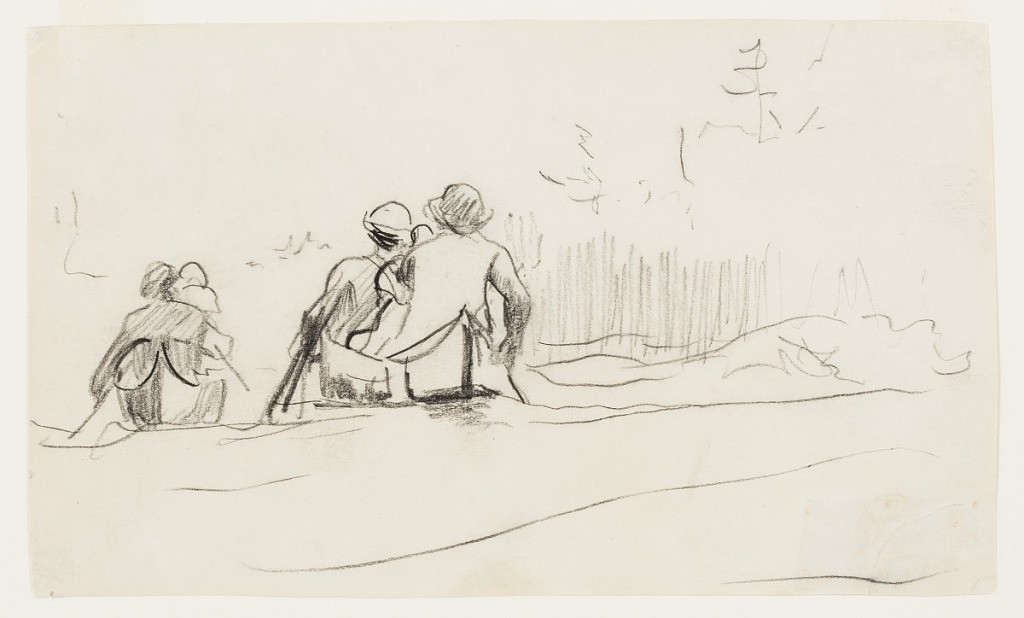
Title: Stern View of Two Canoes
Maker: Winslow Homer, American, 1836–1910
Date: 1897
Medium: Crayon on paper
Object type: Drawing
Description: Sketch of two canoes going down rapids with slight indications of pine trees on father bank of the stream.